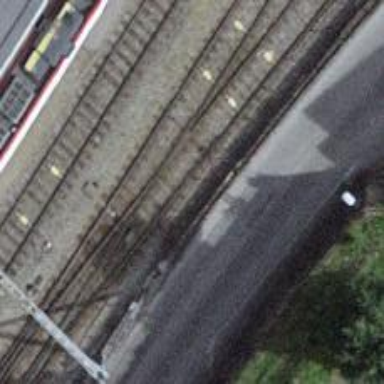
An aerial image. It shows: Rail siding with electrified tracks using contact line.